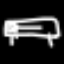
Label: bed